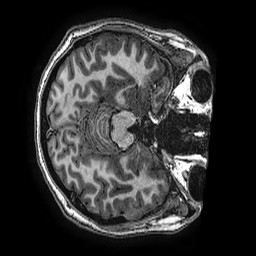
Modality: T1w
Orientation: axial
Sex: female
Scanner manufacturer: ge
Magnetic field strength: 3 T
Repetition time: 0.00766 s
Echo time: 0.003476 s